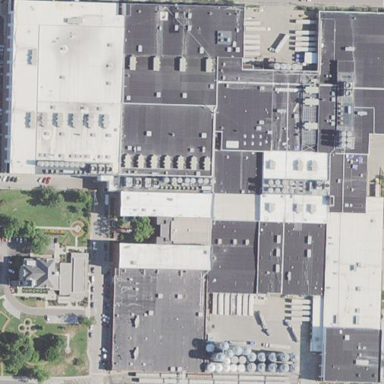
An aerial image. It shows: Industrial building.